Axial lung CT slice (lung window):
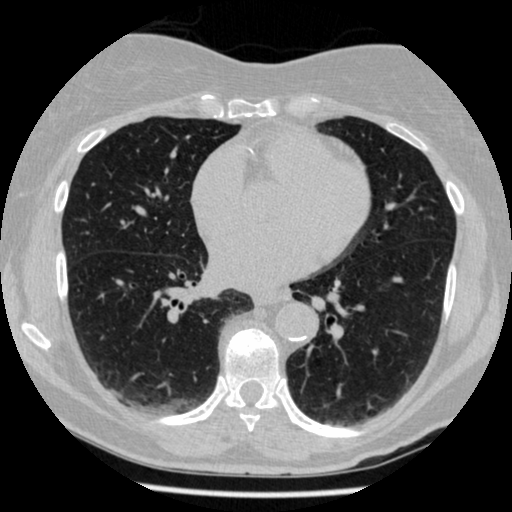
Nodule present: no